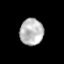
Tissue: prostate
Cell type: T cells
Senescence score: 0.2977
Nuclear area (px): 609
Mean DAPI intensity: 186.409